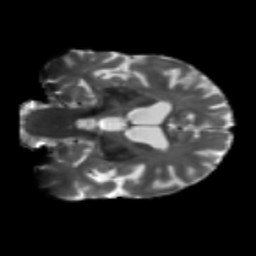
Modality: T2w
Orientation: coronal
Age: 58
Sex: male
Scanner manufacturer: siemens
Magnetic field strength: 3 T
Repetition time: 5.25 s
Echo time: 0.08 s